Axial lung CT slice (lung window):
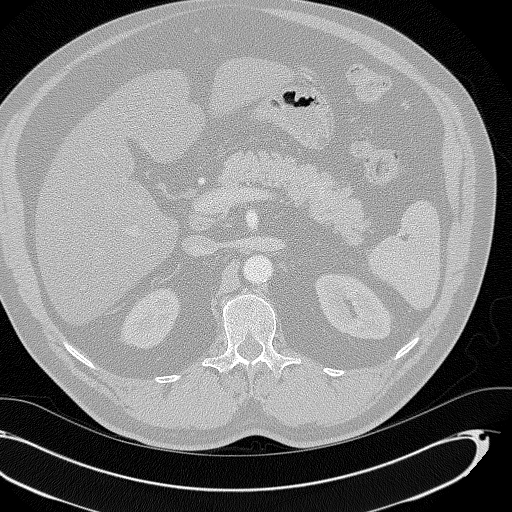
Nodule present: no